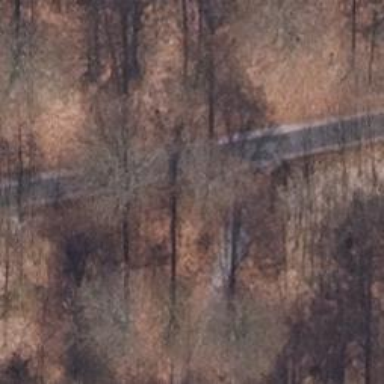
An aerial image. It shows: Path on the ground.